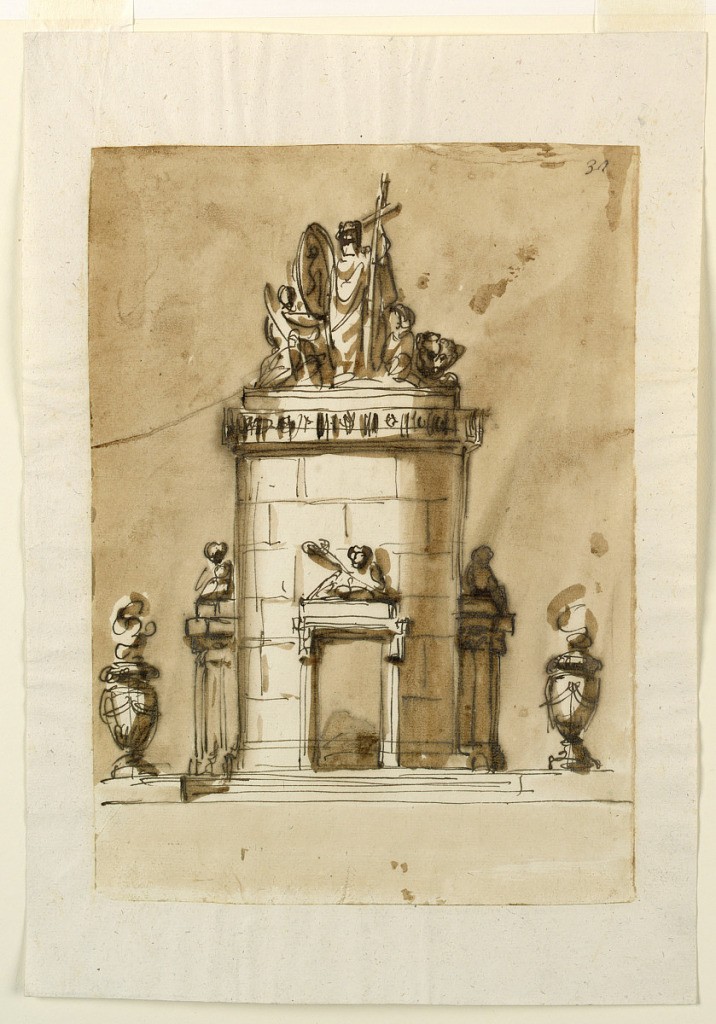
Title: Funeral Decorations for King Louis XVI of France
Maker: Giuseppe Barberi, Italian, 1746–1809
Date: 1793
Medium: Pen and brown ink, brush and brown wash on lined off-white laid paper
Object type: Drawing
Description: The base is similar to 1938-88-1319. The structure is a round tower in freestone work. At the front is a doorcase, with an entablature which is supported by consoles. Above it is an oblong block with a putto crouching upon it, carrying probably a crozier and another stick. Laterally are more projecting and more detailed doorcases, with putti similarly disposed. Above is a band with a triglyph frieze. On top is one of those variations of 1938-88-1323, in which the angel is kneeling (as in 1938-88-1302).